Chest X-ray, AP view. Patient: 50 years old, sex M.
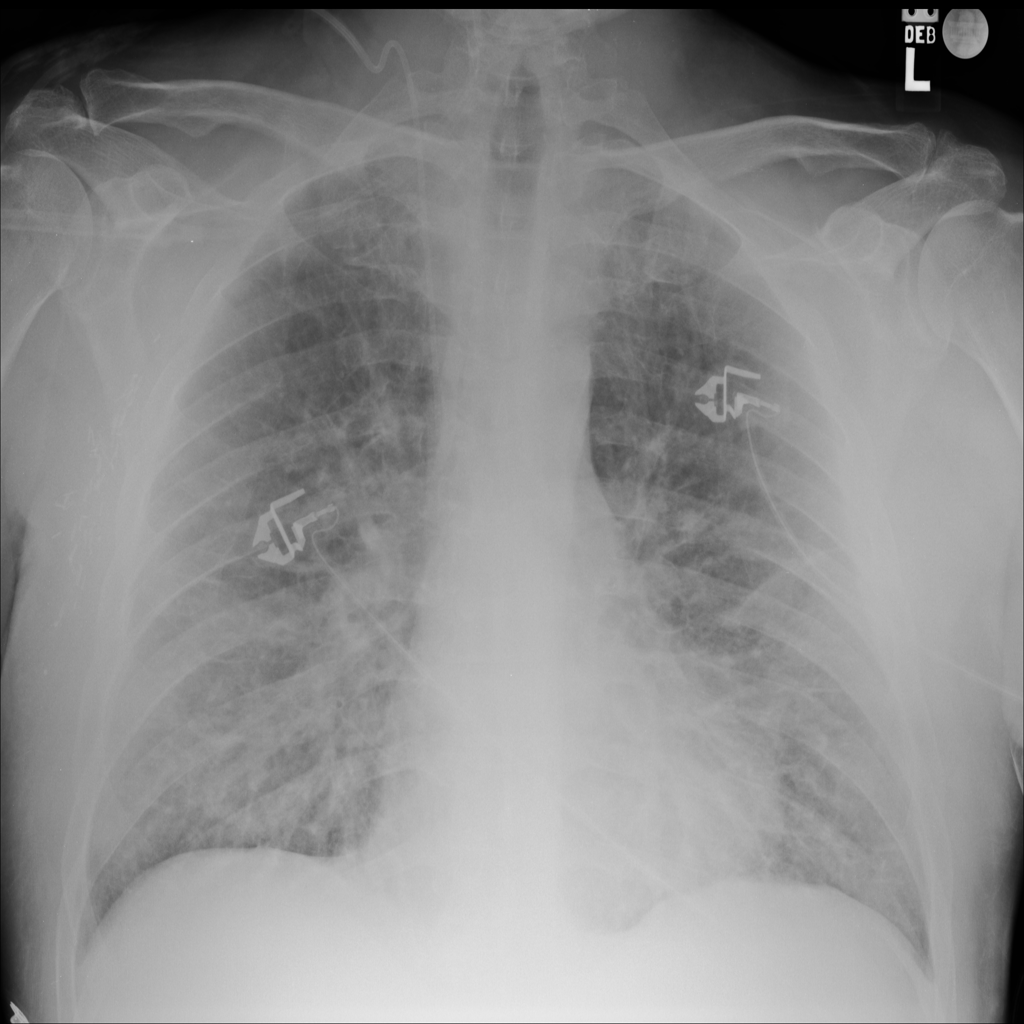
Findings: No Finding